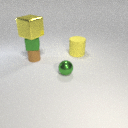
small brown rubber cylinder to the left of large yellow rubber cylinder